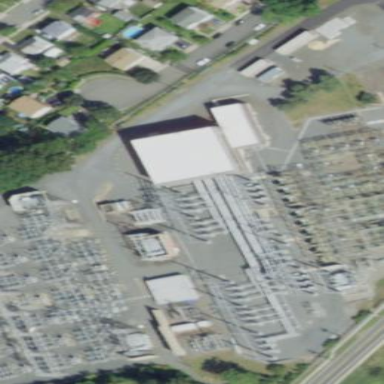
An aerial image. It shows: Transmission substation.